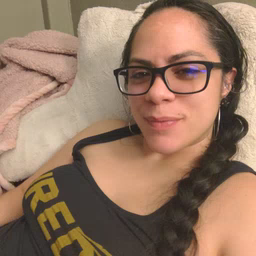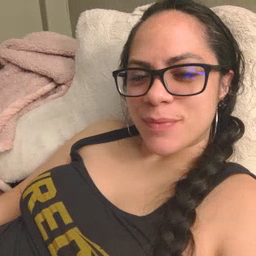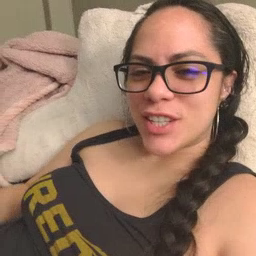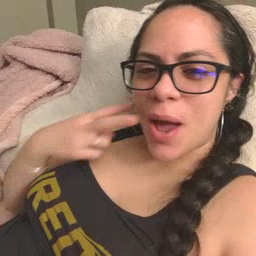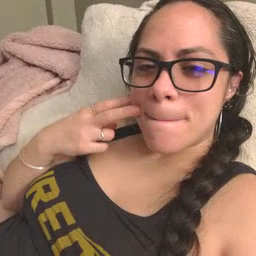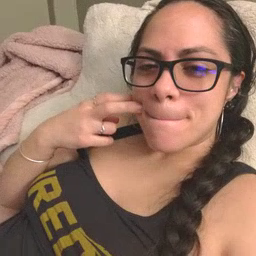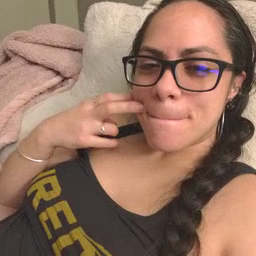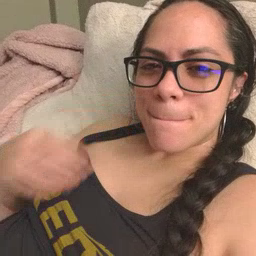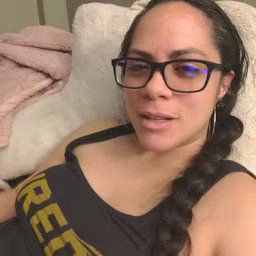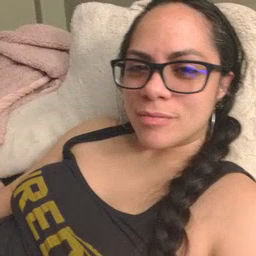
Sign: gum